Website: walmart
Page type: payment
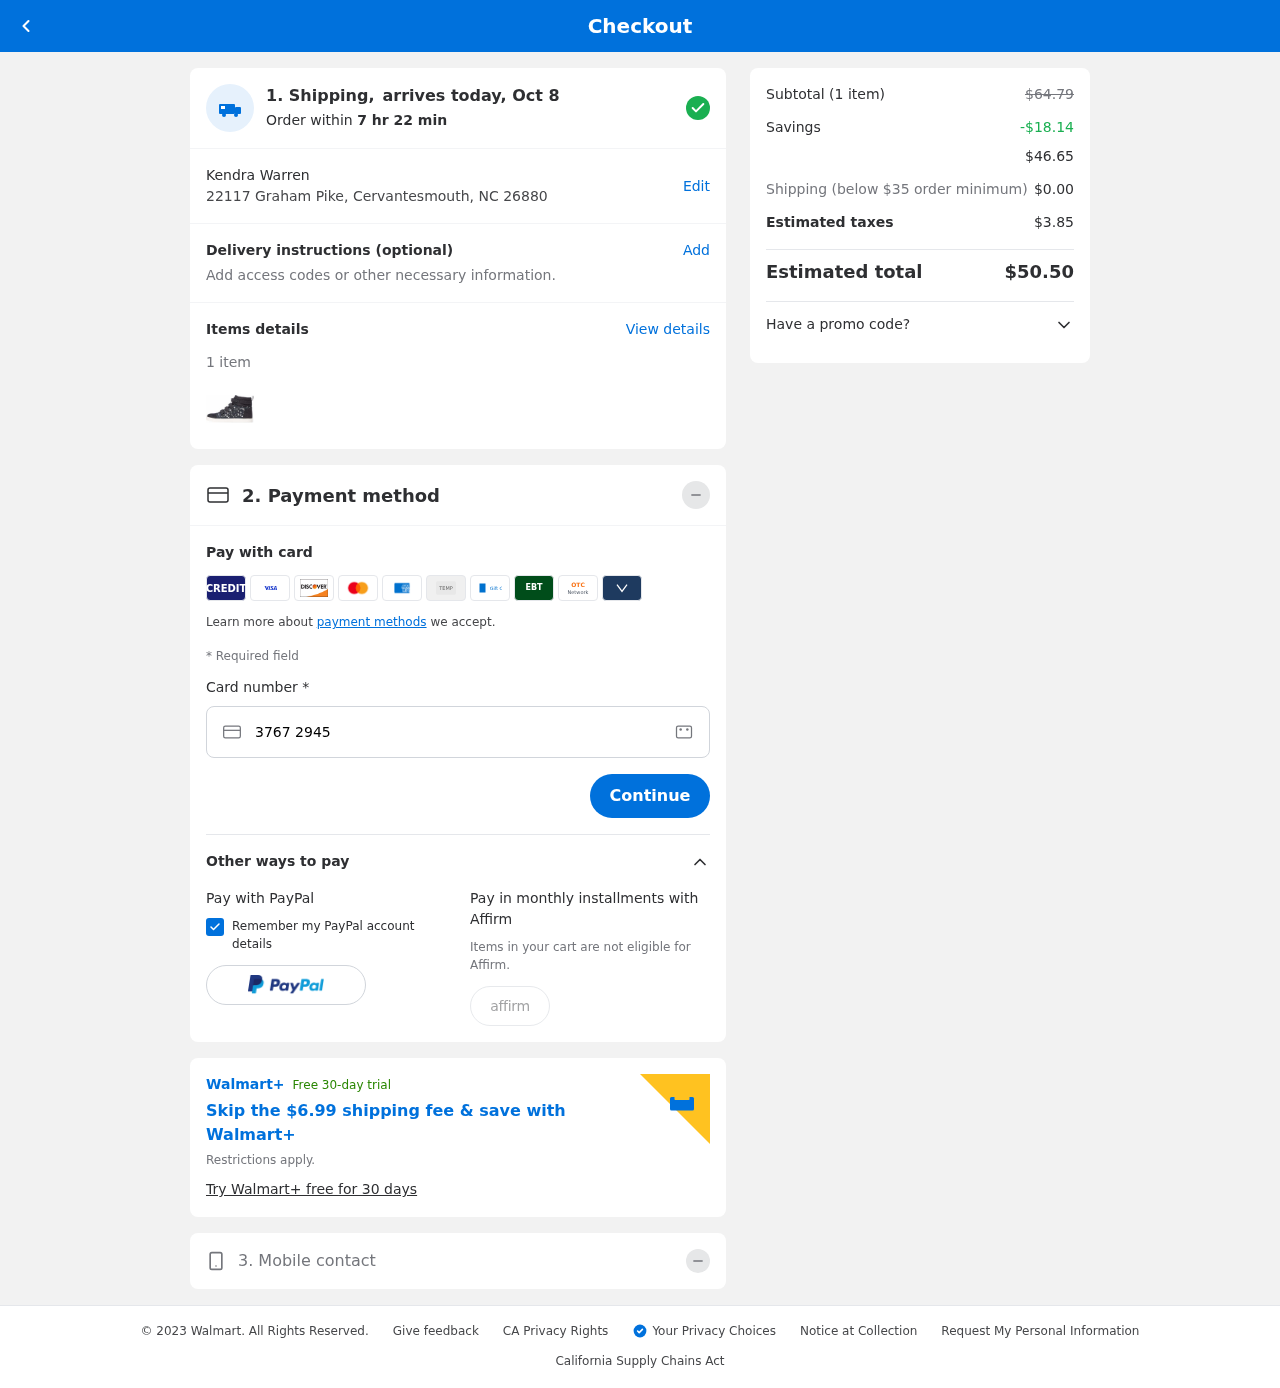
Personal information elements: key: PII_FULLNAME
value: Kendra Warren
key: PII_STREET
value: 22117 Graham Pike
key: PII_CITY_STATE_ZIP
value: Cervantesmouth, NC 26880
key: PII_CARD_NUMBER
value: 3767 2945 6643 014
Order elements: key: ORDER_DELIVERY_DATE
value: Oct 8
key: ORDER_NUM_ITEMS
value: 1
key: ORDER_SUBTOTAL_BEFORE_SAVINGS
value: $64.79
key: ORDER_SAVINGS
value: -$18.14
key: ORDER_SUBTOTAL
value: $46.65
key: ORDER_SHIPPING_COST
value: $0.00
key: ORDER_TAX
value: $3.85
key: ORDER_TOTAL
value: $50.50